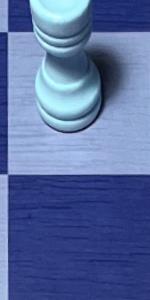
Label: Empty